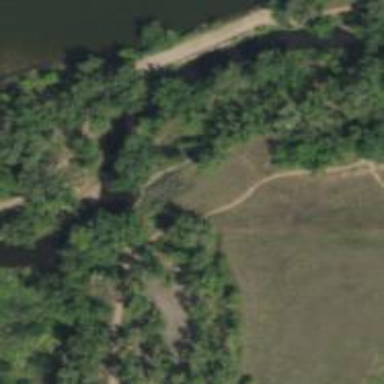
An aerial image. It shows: Path.